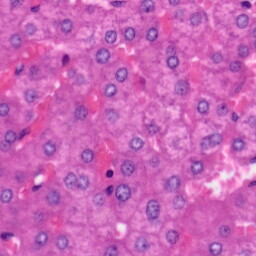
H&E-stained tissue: Liver